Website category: jobs
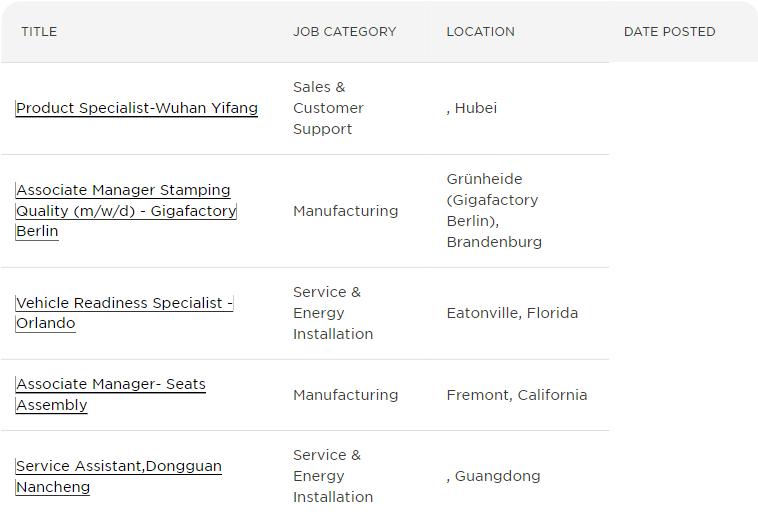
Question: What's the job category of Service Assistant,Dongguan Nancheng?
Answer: Service & Energy Installation

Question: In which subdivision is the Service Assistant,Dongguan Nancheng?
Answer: Service & Energy Installation

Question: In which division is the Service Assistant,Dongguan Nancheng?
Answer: Service & Energy Installation

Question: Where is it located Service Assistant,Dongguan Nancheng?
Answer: Service & Energy Installation

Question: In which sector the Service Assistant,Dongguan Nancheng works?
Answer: Service & Energy Installation

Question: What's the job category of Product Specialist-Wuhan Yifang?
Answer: Sales & Customer Support

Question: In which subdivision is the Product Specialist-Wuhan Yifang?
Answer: Sales & Customer Support

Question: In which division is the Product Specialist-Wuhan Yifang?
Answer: Sales & Customer Support

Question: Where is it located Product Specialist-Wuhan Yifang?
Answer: Sales & Customer Support

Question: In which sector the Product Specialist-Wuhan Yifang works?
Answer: Sales & Customer Support

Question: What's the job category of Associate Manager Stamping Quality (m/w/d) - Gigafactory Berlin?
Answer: Manufacturing

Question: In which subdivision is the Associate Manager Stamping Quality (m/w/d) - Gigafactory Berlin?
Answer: Manufacturing

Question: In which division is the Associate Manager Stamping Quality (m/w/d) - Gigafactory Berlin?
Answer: Manufacturing

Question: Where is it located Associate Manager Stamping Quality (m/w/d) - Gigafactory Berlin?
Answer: Manufacturing

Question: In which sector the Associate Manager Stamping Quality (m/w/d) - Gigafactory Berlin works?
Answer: Manufacturing

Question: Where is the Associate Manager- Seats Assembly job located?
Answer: Fremont, California

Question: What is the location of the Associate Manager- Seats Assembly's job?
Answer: Fremont, California

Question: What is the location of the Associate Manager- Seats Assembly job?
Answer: Fremont, California

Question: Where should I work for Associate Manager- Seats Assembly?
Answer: Fremont, California

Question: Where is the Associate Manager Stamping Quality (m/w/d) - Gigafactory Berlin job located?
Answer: Grnheide (Gigafactory Berlin), Brandenburg

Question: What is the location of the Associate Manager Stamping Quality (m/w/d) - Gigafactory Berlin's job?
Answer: Grnheide (Gigafactory Berlin), Brandenburg

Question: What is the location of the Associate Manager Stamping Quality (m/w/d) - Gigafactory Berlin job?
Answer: Grnheide (Gigafactory Berlin), Brandenburg

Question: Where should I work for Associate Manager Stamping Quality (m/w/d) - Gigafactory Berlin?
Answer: Grnheide (Gigafactory Berlin), Brandenburg

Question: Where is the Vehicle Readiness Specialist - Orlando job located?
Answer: Eatonville, Florida

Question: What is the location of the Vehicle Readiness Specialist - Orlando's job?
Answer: Eatonville, Florida

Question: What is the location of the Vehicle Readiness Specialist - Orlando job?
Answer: Eatonville, Florida

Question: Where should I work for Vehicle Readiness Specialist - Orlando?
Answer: Eatonville, Florida

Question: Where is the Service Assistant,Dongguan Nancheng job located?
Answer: , Guangdong

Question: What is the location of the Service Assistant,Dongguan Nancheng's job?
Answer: , Guangdong

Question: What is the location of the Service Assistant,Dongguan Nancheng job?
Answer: , Guangdong

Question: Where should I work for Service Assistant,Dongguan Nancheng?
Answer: , Guangdong

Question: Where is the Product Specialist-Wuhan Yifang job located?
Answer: , Hubei

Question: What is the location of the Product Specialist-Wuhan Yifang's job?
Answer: , Hubei

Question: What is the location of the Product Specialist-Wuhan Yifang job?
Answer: , Hubei

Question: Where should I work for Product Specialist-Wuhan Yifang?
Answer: , Hubei

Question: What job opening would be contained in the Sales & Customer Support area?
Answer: Product Specialist-Wuhan Yifang

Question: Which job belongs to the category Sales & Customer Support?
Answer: Product Specialist-Wuhan Yifang

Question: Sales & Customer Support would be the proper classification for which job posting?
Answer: Product Specialist-Wuhan Yifang

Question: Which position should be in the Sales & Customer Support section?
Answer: Product Specialist-Wuhan Yifang

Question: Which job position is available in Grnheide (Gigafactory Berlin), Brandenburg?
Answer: Associate Manager Stamping Quality (m/w/d) - Gigafactory Berlin

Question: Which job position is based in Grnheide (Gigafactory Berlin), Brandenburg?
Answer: Associate Manager Stamping Quality (m/w/d) - Gigafactory Berlin

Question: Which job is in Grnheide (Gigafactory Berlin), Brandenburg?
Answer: Associate Manager Stamping Quality (m/w/d) - Gigafactory Berlin

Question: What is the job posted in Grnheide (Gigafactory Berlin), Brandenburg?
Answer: Associate Manager Stamping Quality (m/w/d) - Gigafactory Berlin

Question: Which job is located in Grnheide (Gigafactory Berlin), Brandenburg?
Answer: Associate Manager Stamping Quality (m/w/d) - Gigafactory Berlin

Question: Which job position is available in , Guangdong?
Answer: Service Assistant,Dongguan Nancheng

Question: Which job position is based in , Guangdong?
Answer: Service Assistant,Dongguan Nancheng

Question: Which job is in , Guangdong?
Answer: Service Assistant,Dongguan Nancheng

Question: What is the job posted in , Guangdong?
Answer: Service Assistant,Dongguan Nancheng

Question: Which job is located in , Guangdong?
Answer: Service Assistant,Dongguan Nancheng

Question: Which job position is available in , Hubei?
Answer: Product Specialist-Wuhan Yifang

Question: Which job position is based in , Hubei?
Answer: Product Specialist-Wuhan Yifang

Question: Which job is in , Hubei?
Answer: Product Specialist-Wuhan Yifang

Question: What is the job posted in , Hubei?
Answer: Product Specialist-Wuhan Yifang

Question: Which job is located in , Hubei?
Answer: Product Specialist-Wuhan Yifang

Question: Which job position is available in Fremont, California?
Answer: Associate Manager- Seats Assembly

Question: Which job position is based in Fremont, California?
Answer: Associate Manager- Seats Assembly

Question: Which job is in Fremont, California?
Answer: Associate Manager- Seats Assembly

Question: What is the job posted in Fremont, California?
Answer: Associate Manager- Seats Assembly

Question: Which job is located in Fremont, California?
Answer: Associate Manager- Seats Assembly

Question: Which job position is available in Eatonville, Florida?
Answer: Vehicle Readiness Specialist - Orlando

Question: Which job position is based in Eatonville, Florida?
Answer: Vehicle Readiness Specialist - Orlando

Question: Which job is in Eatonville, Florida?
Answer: Vehicle Readiness Specialist - Orlando

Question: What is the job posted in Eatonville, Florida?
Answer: Vehicle Readiness Specialist - Orlando

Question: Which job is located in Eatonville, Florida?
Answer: Vehicle Readiness Specialist - Orlando